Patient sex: M
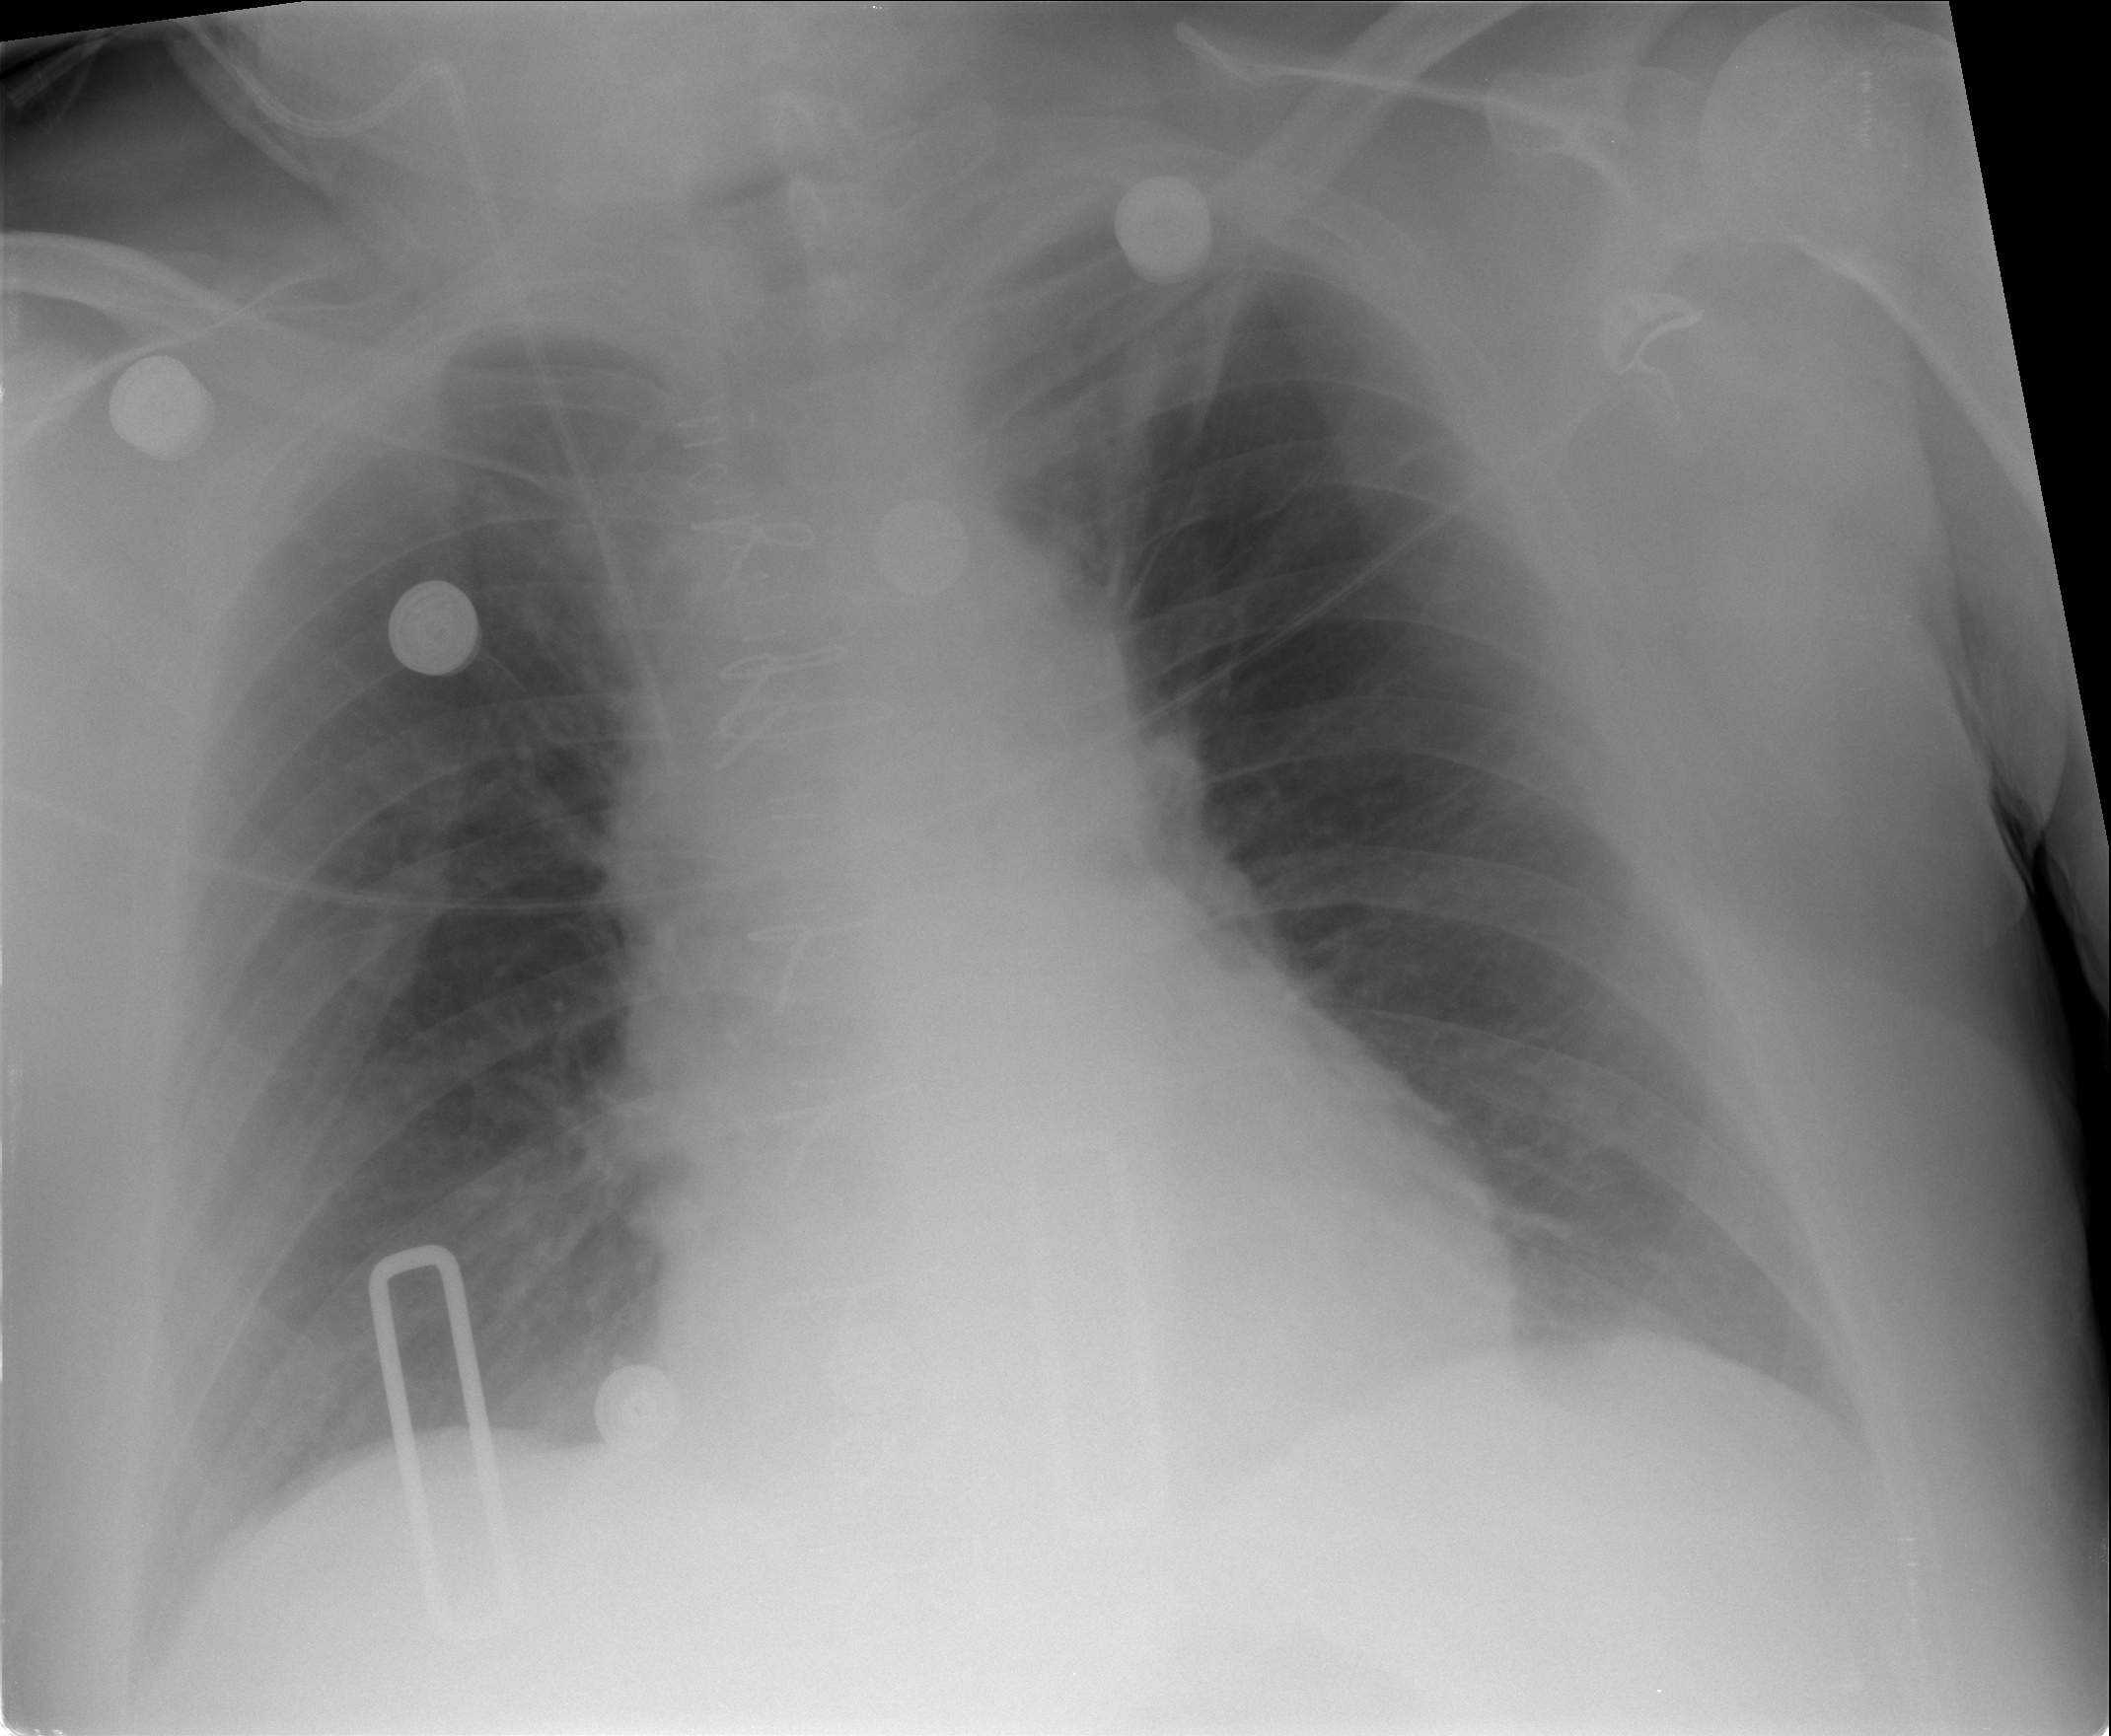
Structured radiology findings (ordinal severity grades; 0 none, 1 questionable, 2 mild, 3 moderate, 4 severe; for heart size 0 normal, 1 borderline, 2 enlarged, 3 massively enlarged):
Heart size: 0
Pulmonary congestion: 2
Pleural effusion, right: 2
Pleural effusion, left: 2
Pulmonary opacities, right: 0
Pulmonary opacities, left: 0
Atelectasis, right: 0
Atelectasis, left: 2